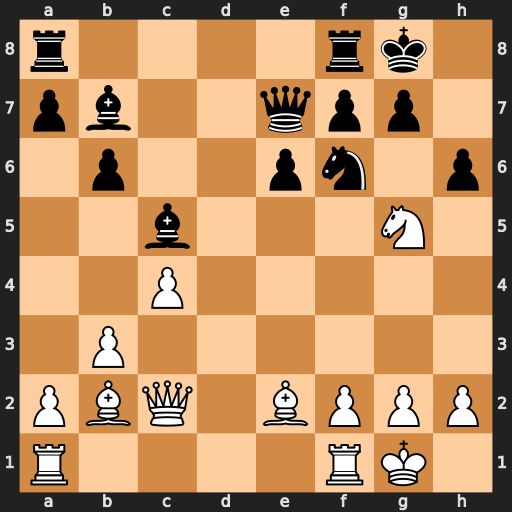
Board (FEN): r4rk1/pb2qpp1/1p2pn1p/2b3N1/2P5/1P6/PBQ1BPPP/R4RK1
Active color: w
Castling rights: -
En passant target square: -
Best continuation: Bxf6 hxg5 Bxe7